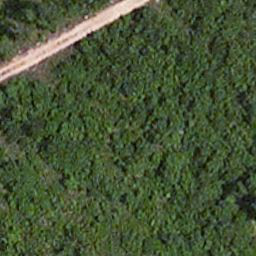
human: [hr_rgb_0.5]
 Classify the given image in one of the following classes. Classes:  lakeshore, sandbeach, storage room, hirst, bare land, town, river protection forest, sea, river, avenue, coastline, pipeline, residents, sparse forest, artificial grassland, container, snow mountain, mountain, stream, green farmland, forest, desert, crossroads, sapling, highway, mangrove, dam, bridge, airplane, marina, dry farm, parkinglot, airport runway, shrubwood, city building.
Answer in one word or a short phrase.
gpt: avenue